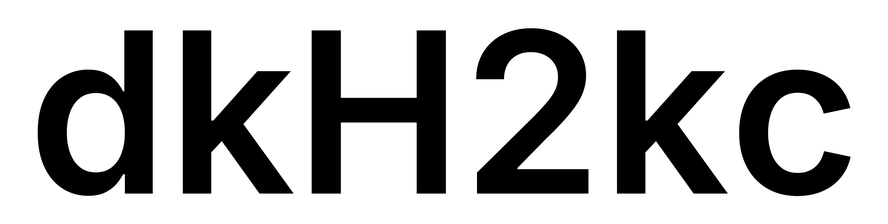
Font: Inter_SemiBold